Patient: sex M, age 59
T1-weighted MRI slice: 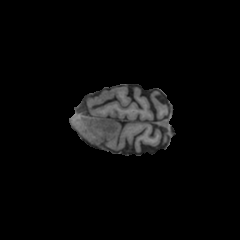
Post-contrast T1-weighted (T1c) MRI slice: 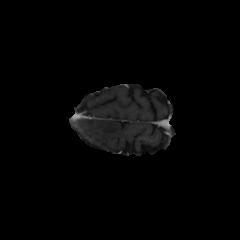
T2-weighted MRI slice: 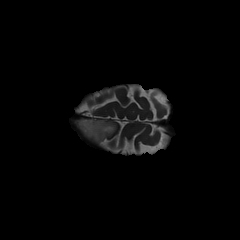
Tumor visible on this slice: yes
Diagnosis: Oligodendroglioma, IDH-mutant, 1p/19q-codeleted
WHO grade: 3